Field crop: maize
Growth stage: 1
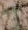
Species: atriplex